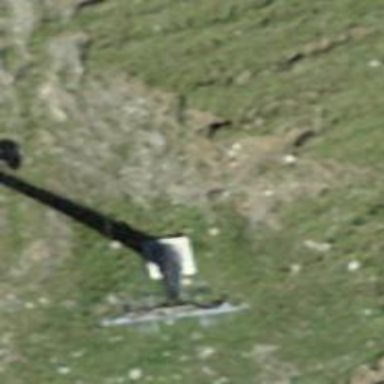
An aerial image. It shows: Pylon for aerialway.